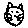
Label: cat